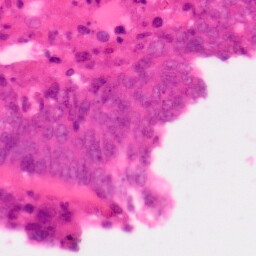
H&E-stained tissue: Colon